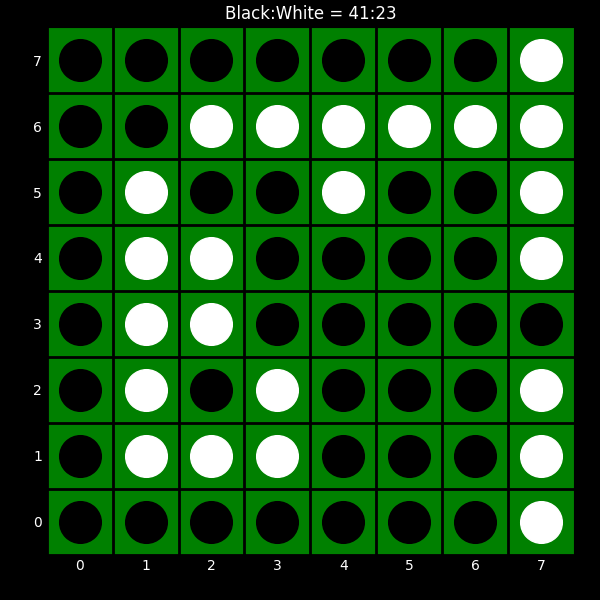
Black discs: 41
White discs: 23